Interaction volume radius: 5 \u00c5
Interaction volume height: 40 \u00c5
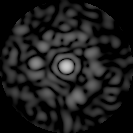
Disorder parameter: 0.8512